Question: I want to add a button which should be above the listView as same as how the whatsapp people have done and i want the same thing by using Xamarin Forms, i have tried doing with the xlab PopupLayout but i was unable to fix the position of the button as shown in the image the problem is with the different screen sizes and orientations..
So can any1 help me how to fix the location of the popup by using xlab popuplayout in xamarin forms and it should handle all the screen sizes and orientations.

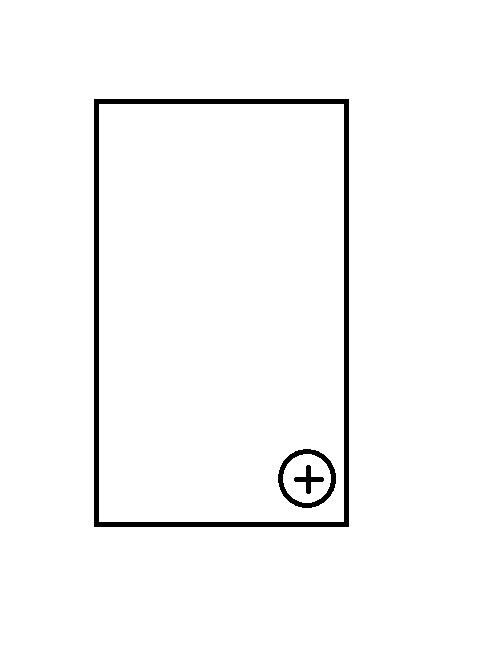
Answer: Have a look at <URL> on Android and iOS through Xamarin.Forms. It is basic, but you can extend on it yourself.
The gist is you create a control in your shared code, like this:
'''
public partial class FloatingActionButton : Button
{
public static BindableProperty ButtonColorProperty = BindableProperty.Create(nameof(ButtonColor), typeof(Color), typeof(FloatingActionButton), Color.Accent);
public Color ButtonColor
{
get
{
return (Color)GetValue(ButtonColorProperty);
}
set
{
SetValue(ButtonColorProperty, value);
}
}
public FloatingActionButton()
{
InitializeComponent();
}
}
'''
Now on Android implement a <URL>, like this:
'''
using FAB = Android.Support.Design.Widget.FloatingActionButton;
[assembly: ExportRenderer(typeof(SuaveControls.Views.FloatingActionButton), typeof(FloatingActionButtonRenderer))]
namespace SuaveControls.FloatingActionButton.Droid.Renderers
{
public class FloatingActionButtonRenderer : Xamarin.Forms.Platform.Android.AppCompat.ViewRenderer<SuaveControls.Views.FloatingActionButton, FAB>
{
protected override void OnElementChanged(ElementChangedEventArgs<SuaveControls.Views.FloatingActionButton> e)
{
base.OnElementChanged(e);
if (e.NewElement == null)
return;
var fab = new FAB(Context);
// set the bg
fab.BackgroundTintList = ColorStateList.ValueOf(Element.ButtonColor.ToAndroid());
// set the icon
var elementImage = Element.Image;
var imageFile = elementImage?.File;
if (imageFile != null)
{
fab.SetImageDrawable(Context.Resources.GetDrawable(imageFile));
}
fab.Click += Fab_Click;
SetNativeControl(fab);
}
protected override void OnLayout(bool changed, int l, int t, int r, int b)
{
base.OnLayout(changed, l, t, r, b);
Control.BringToFront();
}
protected override void OnElementPropertyChanged(object sender, PropertyChangedEventArgs e)
{
var fab = (FAB)Control;
if (e.PropertyName == nameof(Element.ButtonColor))
{
fab.BackgroundTintList = ColorStateList.ValueOf(Element.ButtonColor.ToAndroid());
}
if (e.PropertyName == nameof(Element.Image))
{
var elementImage = Element.Image;
var imageFile = elementImage?.File;
if (imageFile != null)
{
fab.SetImageDrawable(Context.Resources.GetDrawable(imageFile));
}
}
base.OnElementPropertyChanged(sender, e);
}
private void Fab_Click(object sender, EventArgs e)
{
// proxy the click to the element
((IButtonController)Element).SendClicked();
}
}
}
'''
And on iOS, like this:
'''
[assembly: ExportRenderer(typeof(SuaveControls.Views.FloatingActionButton), typeof(FloatingActionButtonRenderer))]
namespace SuaveControls.FloatingActionButton.iOS.Renderers
{
[Preserve]
public class FloatingActionButtonRenderer : ButtonRenderer
{
public static void InitRenderer()
{
}
public FloatingActionButtonRenderer()
{
}
protected override void OnElementChanged(ElementChangedEventArgs<Button> e)
{
base.OnElementChanged(e);
if (e.NewElement == null)
return;
// remove text from button and set the width/height/radius
Element.WidthRequest = 50;
Element.HeightRequest = 50;
Element.BorderRadius = 25;
Element.BorderWidth = 0;
Element.Text = null;
// set background
Control.BackgroundColor = ((SuaveControls.Views.FloatingActionButton)Element).ButtonColor.ToUIColor();
}
public override void Draw(CGRect rect)
{
base.Draw(rect);
// add shadow
Layer.ShadowRadius = 2.0f;
Layer.ShadowColor = UIColor.Black.CGColor;
Layer.ShadowOffset = new CGSize(1, 1);
Layer.ShadowOpacity = 0.80f;
Layer.ShadowPath = UIBezierPath.FromOval(Layer.Bounds).CGPath;
Layer.MasksToBounds = false;
}
protected override void OnElementPropertyChanged(object sender, PropertyChangedEventArgs e)
{
base.OnElementPropertyChanged(sender, e);
if (e.PropertyName == "ButtonColor")
{
Control.BackgroundColor = ((SuaveControls.Views.FloatingActionButton)Element).ButtonColor.ToUIColor();
}
}
}
}
'''
You should now be able to use your button from XAML and code as you like.
Here is the XAML sample:
'''
<?xml version="1.0" encoding="utf-8" ?>
<ContentPage xmlns="http://xamarin.com/schemas/2014/forms" xmlns:x="http://schemas.microsoft.com/winfx/2009/xaml" xmlns:local="clr-namespace:SuaveControls.FabExample" xmlns:controls="clr-namespace:SuaveControls.Views;assembly=SuaveControls.FloatingActionButton" x:Class="SuaveControls.FabExample.MainPage">
<StackLayout Margin="32">
<Label Text="This is a Floating Action Button!" VerticalOptions="Center" HorizontalOptions="Center"/>
<controls:FloatingActionButton x:Name="FAB" HorizontalOptions="CenterAndExpand" WidthRequest="50" HeightRequest="50" VerticalOptions="CenterAndExpand" Image="ic_add_white.png" ButtonColor="#03A9F4" Clicked="Button_Clicked"/>
</StackLayout>
</ContentPage>
'''
Please note that all credits for this go out to Alex. All his code for this is up <URL> code to create something like this. And I'm sure there are more awesome libraries out there. However, have a good look at the support for libraries. If I'm not mistake the XLabs packages aren't supported anymore.